Question: Write a function called "addFullNameProperty".
Given an object that has a "firstName" property and a "lastName" property, "addFullNameProperty" returns a "fullName" property whose value is a string with the first name and last name separated by a space.
'''
var person = {
firstName: 'Jade',
lastName: 'Smith'
};
addFullNameProperty(person);
console.log(person.fullName); // --> 'Jade Smith'
'''
Starter Code:
'''
function addFullNameProperty(obj) {
// your code here
}
'''
My code:
'''
function addFullNameProperty(obj) {
// your code here
person.fullName = person.firstName + " " + person.lastName;
return person.fullName;
}
var person = {
firstName: 'Jade',
lastName: 'Smith'
};
addFullNameProperty(person);
console.log(person.fullName); // --> 'Jade Smith'
'''
I am getting a proper out as expected but while submitting work I am getting the below output.(might because some of the condition might not be satisfying)

The entire text from the error message is "should_create_a_fullName_property_with_the_firstName_and_lastName_separated_by_a_space"
Can someone please help me to find the condition?
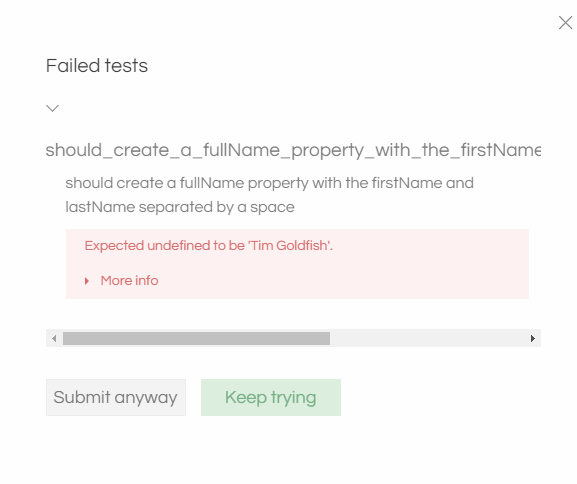
Answer: You should be using 'obj' not 'person' in your function, and then returning a string value -
'''
function addFullNameProperty(obj) {
// your code here
var fullName = obj.firstName + " " + obj.lastName;
return fullName;
}
console.log(addFullNameProperty(person));
'''